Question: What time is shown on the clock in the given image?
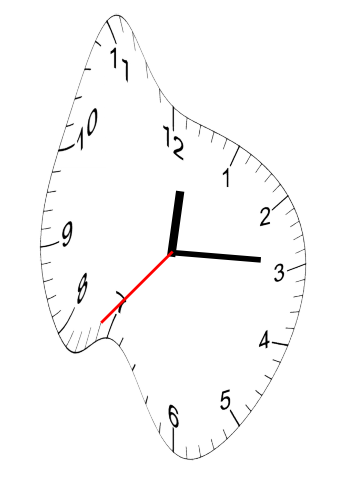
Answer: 12:14:37